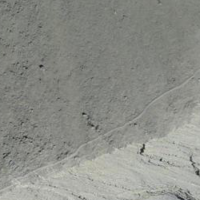
EUNIS habitat code: 48
Species observed at this site:
Saxifraga oppositifolia